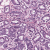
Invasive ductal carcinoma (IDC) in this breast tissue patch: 1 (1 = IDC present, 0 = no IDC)